Question: I have a ranking system where I save the users rank and points for every game day.
Now my problem is that I want to fetch the number of rank-positions that a user have climbed since last day. So in this example the user_id = 1 has dropped 3 positions since yesterday. My current query is giving me kind of what I want, but with some extra calculation that I want to remove. So my question is how do I calculate the difference in rank for every user (between today and yesterday)?
<URL>
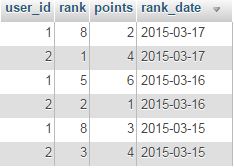
Answer: '''
SELECT current.user_id,(last.rank -current.rank)
FROM ranking as current
LEFT JOIN ranking as last ON
last.user_id = current.user_id
WHERE current.rank_date = (SELECT max(rank_date) FROM ranking)
and
last.rank_date = (SELECT max(rank_date) FROM ranking
where rank_date < (SELECT max(rank_date) FROM ranking)
)
'''